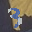
Label: 3